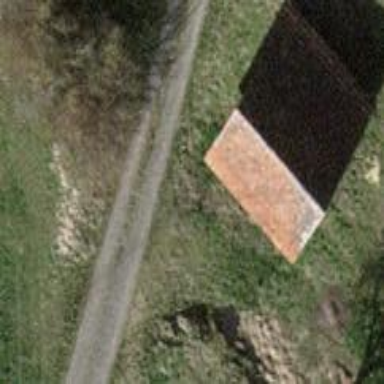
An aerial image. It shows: Shed.